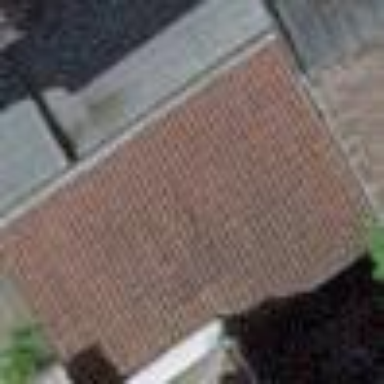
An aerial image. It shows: View of roof of building.